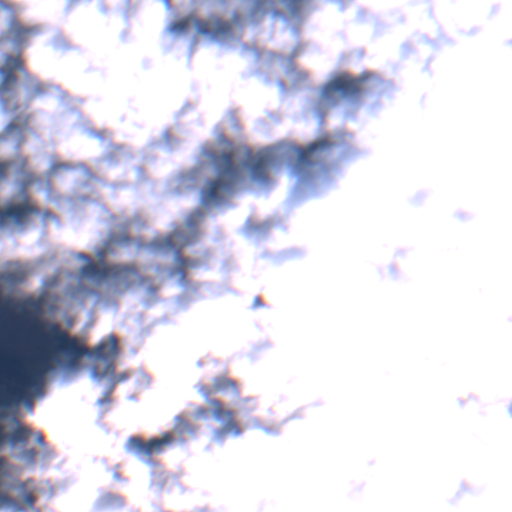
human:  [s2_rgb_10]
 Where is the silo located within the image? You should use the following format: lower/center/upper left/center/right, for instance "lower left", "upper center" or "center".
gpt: The silo is located in the center right of the image.
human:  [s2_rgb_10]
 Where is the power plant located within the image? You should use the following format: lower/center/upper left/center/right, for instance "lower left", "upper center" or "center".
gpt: There is no power plant in the image.